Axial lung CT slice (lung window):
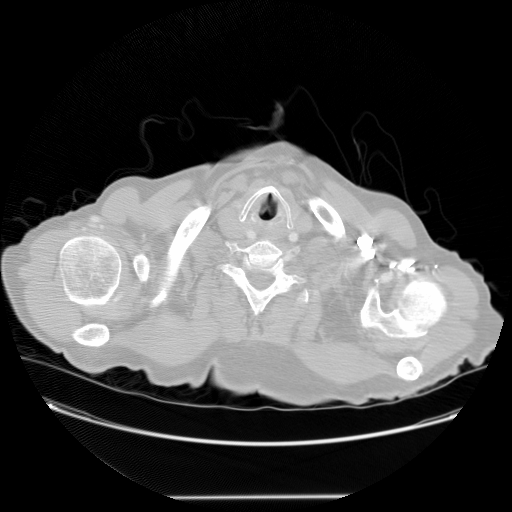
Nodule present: no